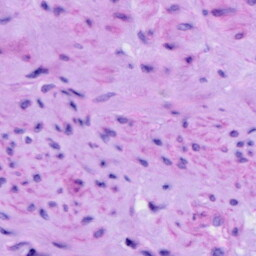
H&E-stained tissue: Cervix